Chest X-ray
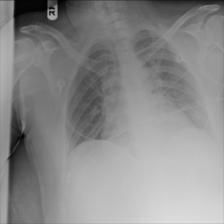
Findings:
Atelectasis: negative
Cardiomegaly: negative
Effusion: negative
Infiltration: negative
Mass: negative
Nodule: negative
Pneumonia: negative
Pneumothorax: negative
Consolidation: negative
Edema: negative
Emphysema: negative
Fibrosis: negative
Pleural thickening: negative
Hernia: negative